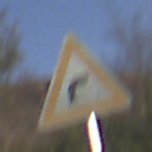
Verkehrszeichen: KurveRechts
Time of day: SunriseSunset
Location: Outdoor (Nature)
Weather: Clear
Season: NotSpecified
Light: Natural